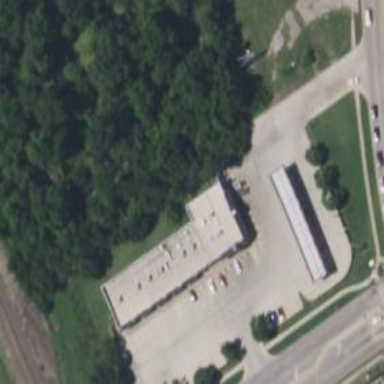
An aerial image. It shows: Convenience shop located within building.